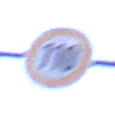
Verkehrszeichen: Geschwindigkeit110
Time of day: SunriseSunset
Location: Outdoor (Urban)
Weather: Overcast
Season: NotSpecified
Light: Natural